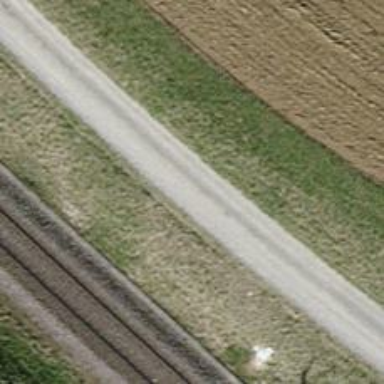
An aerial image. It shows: Track with grade2 pebblestone surface.